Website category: book
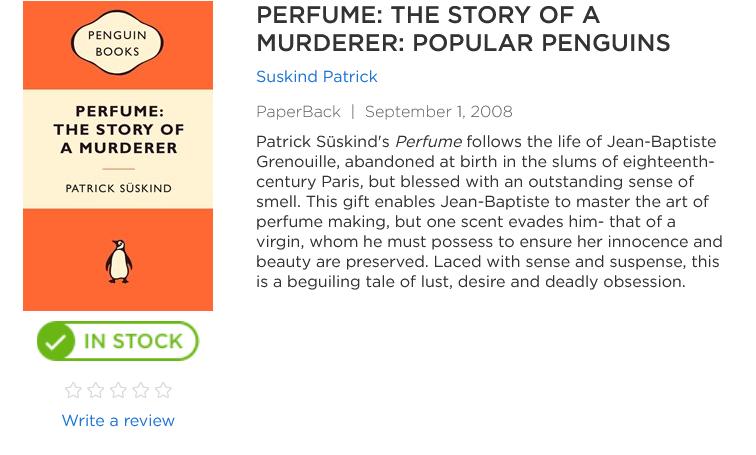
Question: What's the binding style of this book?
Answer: PaperBack

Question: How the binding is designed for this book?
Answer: PaperBack

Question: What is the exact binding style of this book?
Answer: PaperBack

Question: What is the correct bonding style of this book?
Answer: PaperBack

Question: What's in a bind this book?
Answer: PaperBack

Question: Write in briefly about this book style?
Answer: PaperBack

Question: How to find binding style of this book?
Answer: PaperBack

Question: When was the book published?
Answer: September 1, 2008

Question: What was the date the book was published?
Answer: September 1, 2008

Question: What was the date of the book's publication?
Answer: September 1, 2008

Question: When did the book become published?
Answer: September 1, 2008

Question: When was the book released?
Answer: September 1, 2008

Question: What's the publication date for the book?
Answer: September 1, 2008